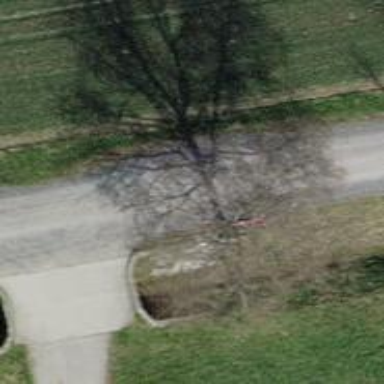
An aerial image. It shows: Red bench.